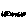
Label: hexagon